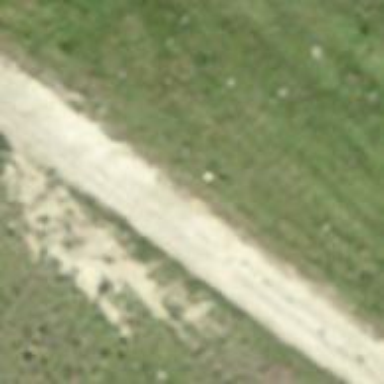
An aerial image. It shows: Track road with grade4 tracktype.